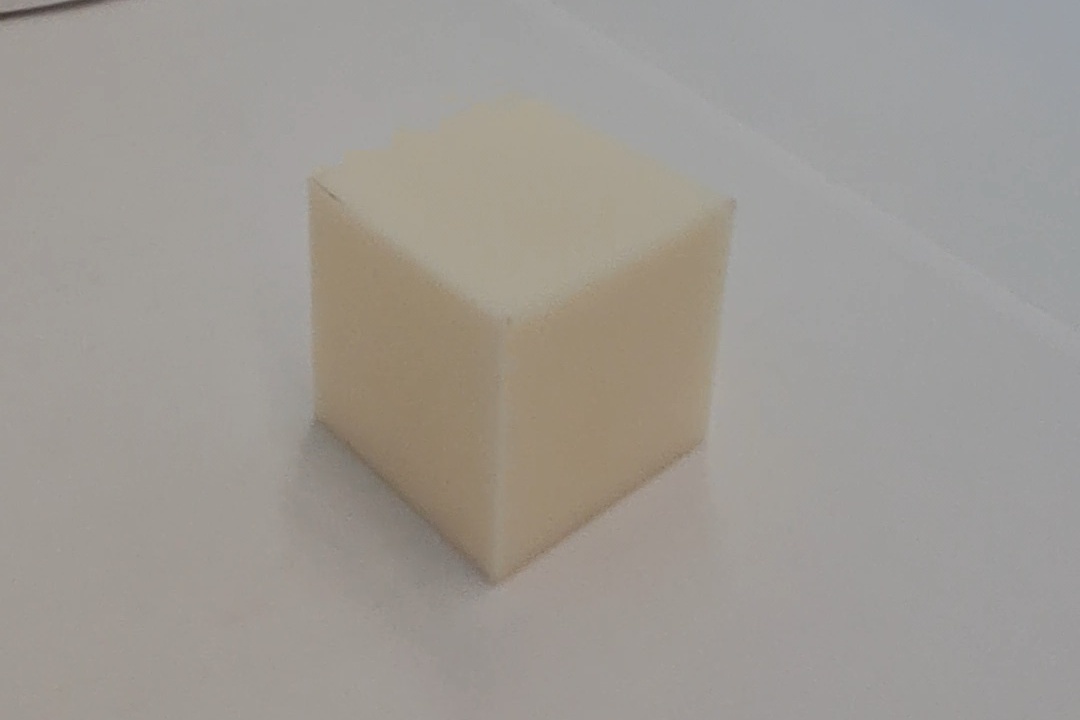
Label: Cuboid